Question: I'm trying to insert a record in database from a winform it was working fine and insert first 5 records with no error but when i try to insert next record it give me the error of Violation of PRIMARY KEY....!
The table is

But in Database table there is not record of no 6.
There is no trigger associate to this table.
there is no F-Key relationship of that table.
I tried it from sql server to insert it but again error.
What is the reason behind it?
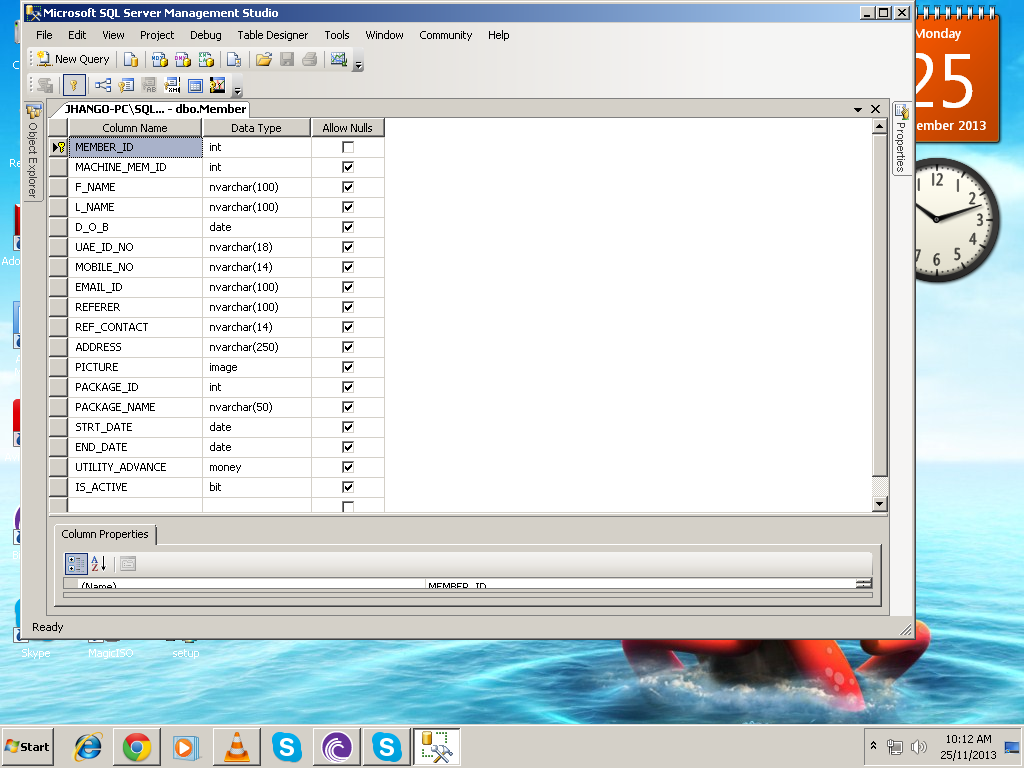
Answer: There is definitely something wrong with your data. Please make sure you don't have a "duplicated PK" inserted.
And in my opinion, the PK should be generated automatically unless you have some special requirements.